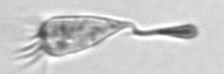
Label: Paratontonia_gracillima